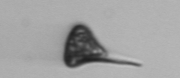
Label: Euglena